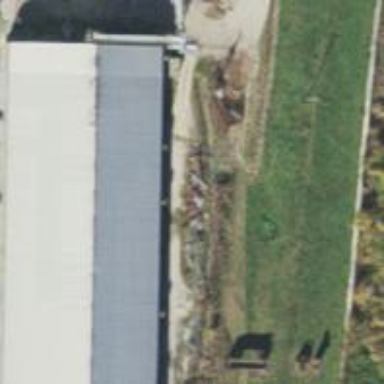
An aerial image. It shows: Industrial building.